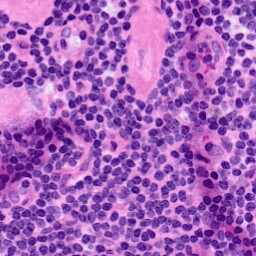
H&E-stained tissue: LymphNode